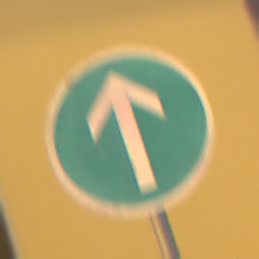
Verkehrszeichen: VorgeschriebeneFahrtrichtungGeradeaus
Umgebung: Outdoor, Urban
Tageszeit: Night
Wetter: Clear
Licht: Artificial
Jahreszeit: NotSpecified
Kontrast: HighContrast